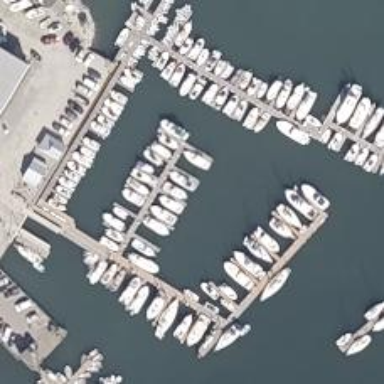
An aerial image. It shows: Marina with harbor.